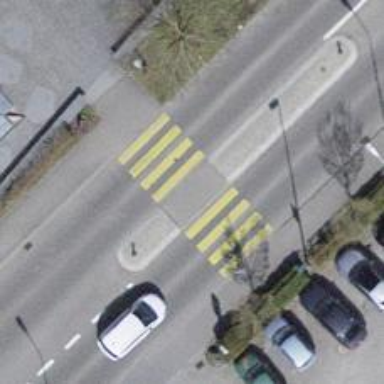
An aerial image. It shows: Uncontrolled zebra crossing with yellow marking and island.